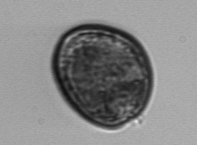
Label: Prorocentrum